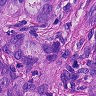
Metastatic tissue present: yes